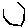
Label: hexagon